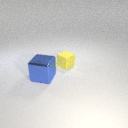
large blue metal cube to the left of small yellow rubber cube